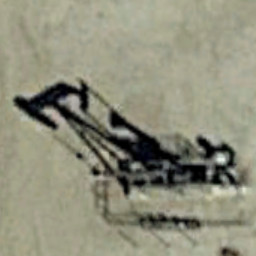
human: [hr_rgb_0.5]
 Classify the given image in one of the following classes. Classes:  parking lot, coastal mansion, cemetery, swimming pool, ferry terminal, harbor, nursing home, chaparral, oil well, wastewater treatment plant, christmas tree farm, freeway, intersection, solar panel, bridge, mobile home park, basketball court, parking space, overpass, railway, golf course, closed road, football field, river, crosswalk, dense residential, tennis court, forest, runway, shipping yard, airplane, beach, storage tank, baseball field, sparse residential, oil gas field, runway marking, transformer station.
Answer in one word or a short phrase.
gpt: oil well